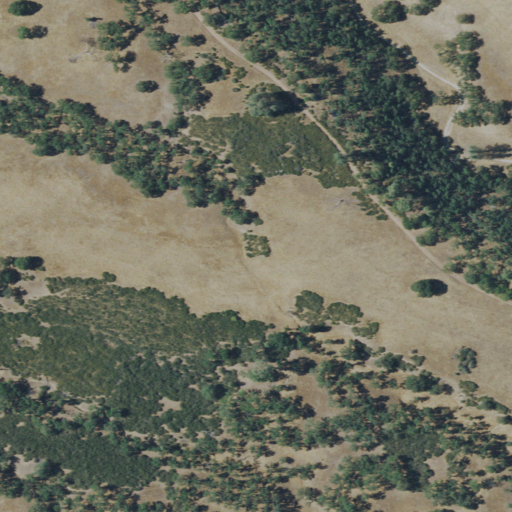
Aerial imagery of plain(s) in California named Paradise Flat containing grassland, mixed forest, and shrub